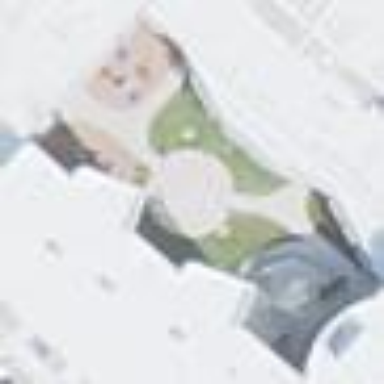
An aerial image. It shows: Courtyard created by human intervention.